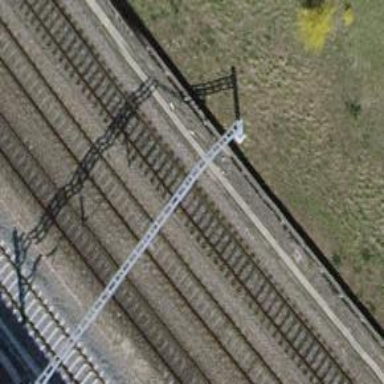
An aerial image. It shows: Single railway track with electrification through contact line.